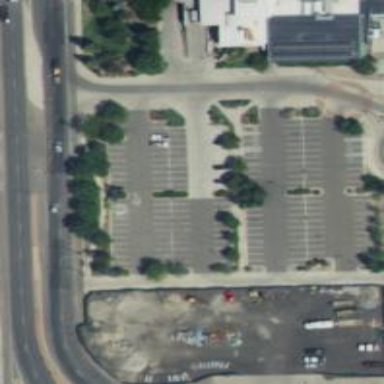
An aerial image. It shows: Parking space.